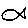
Label: fish